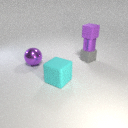
large purple metal sphere to the left of small gray rubber cube